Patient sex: M
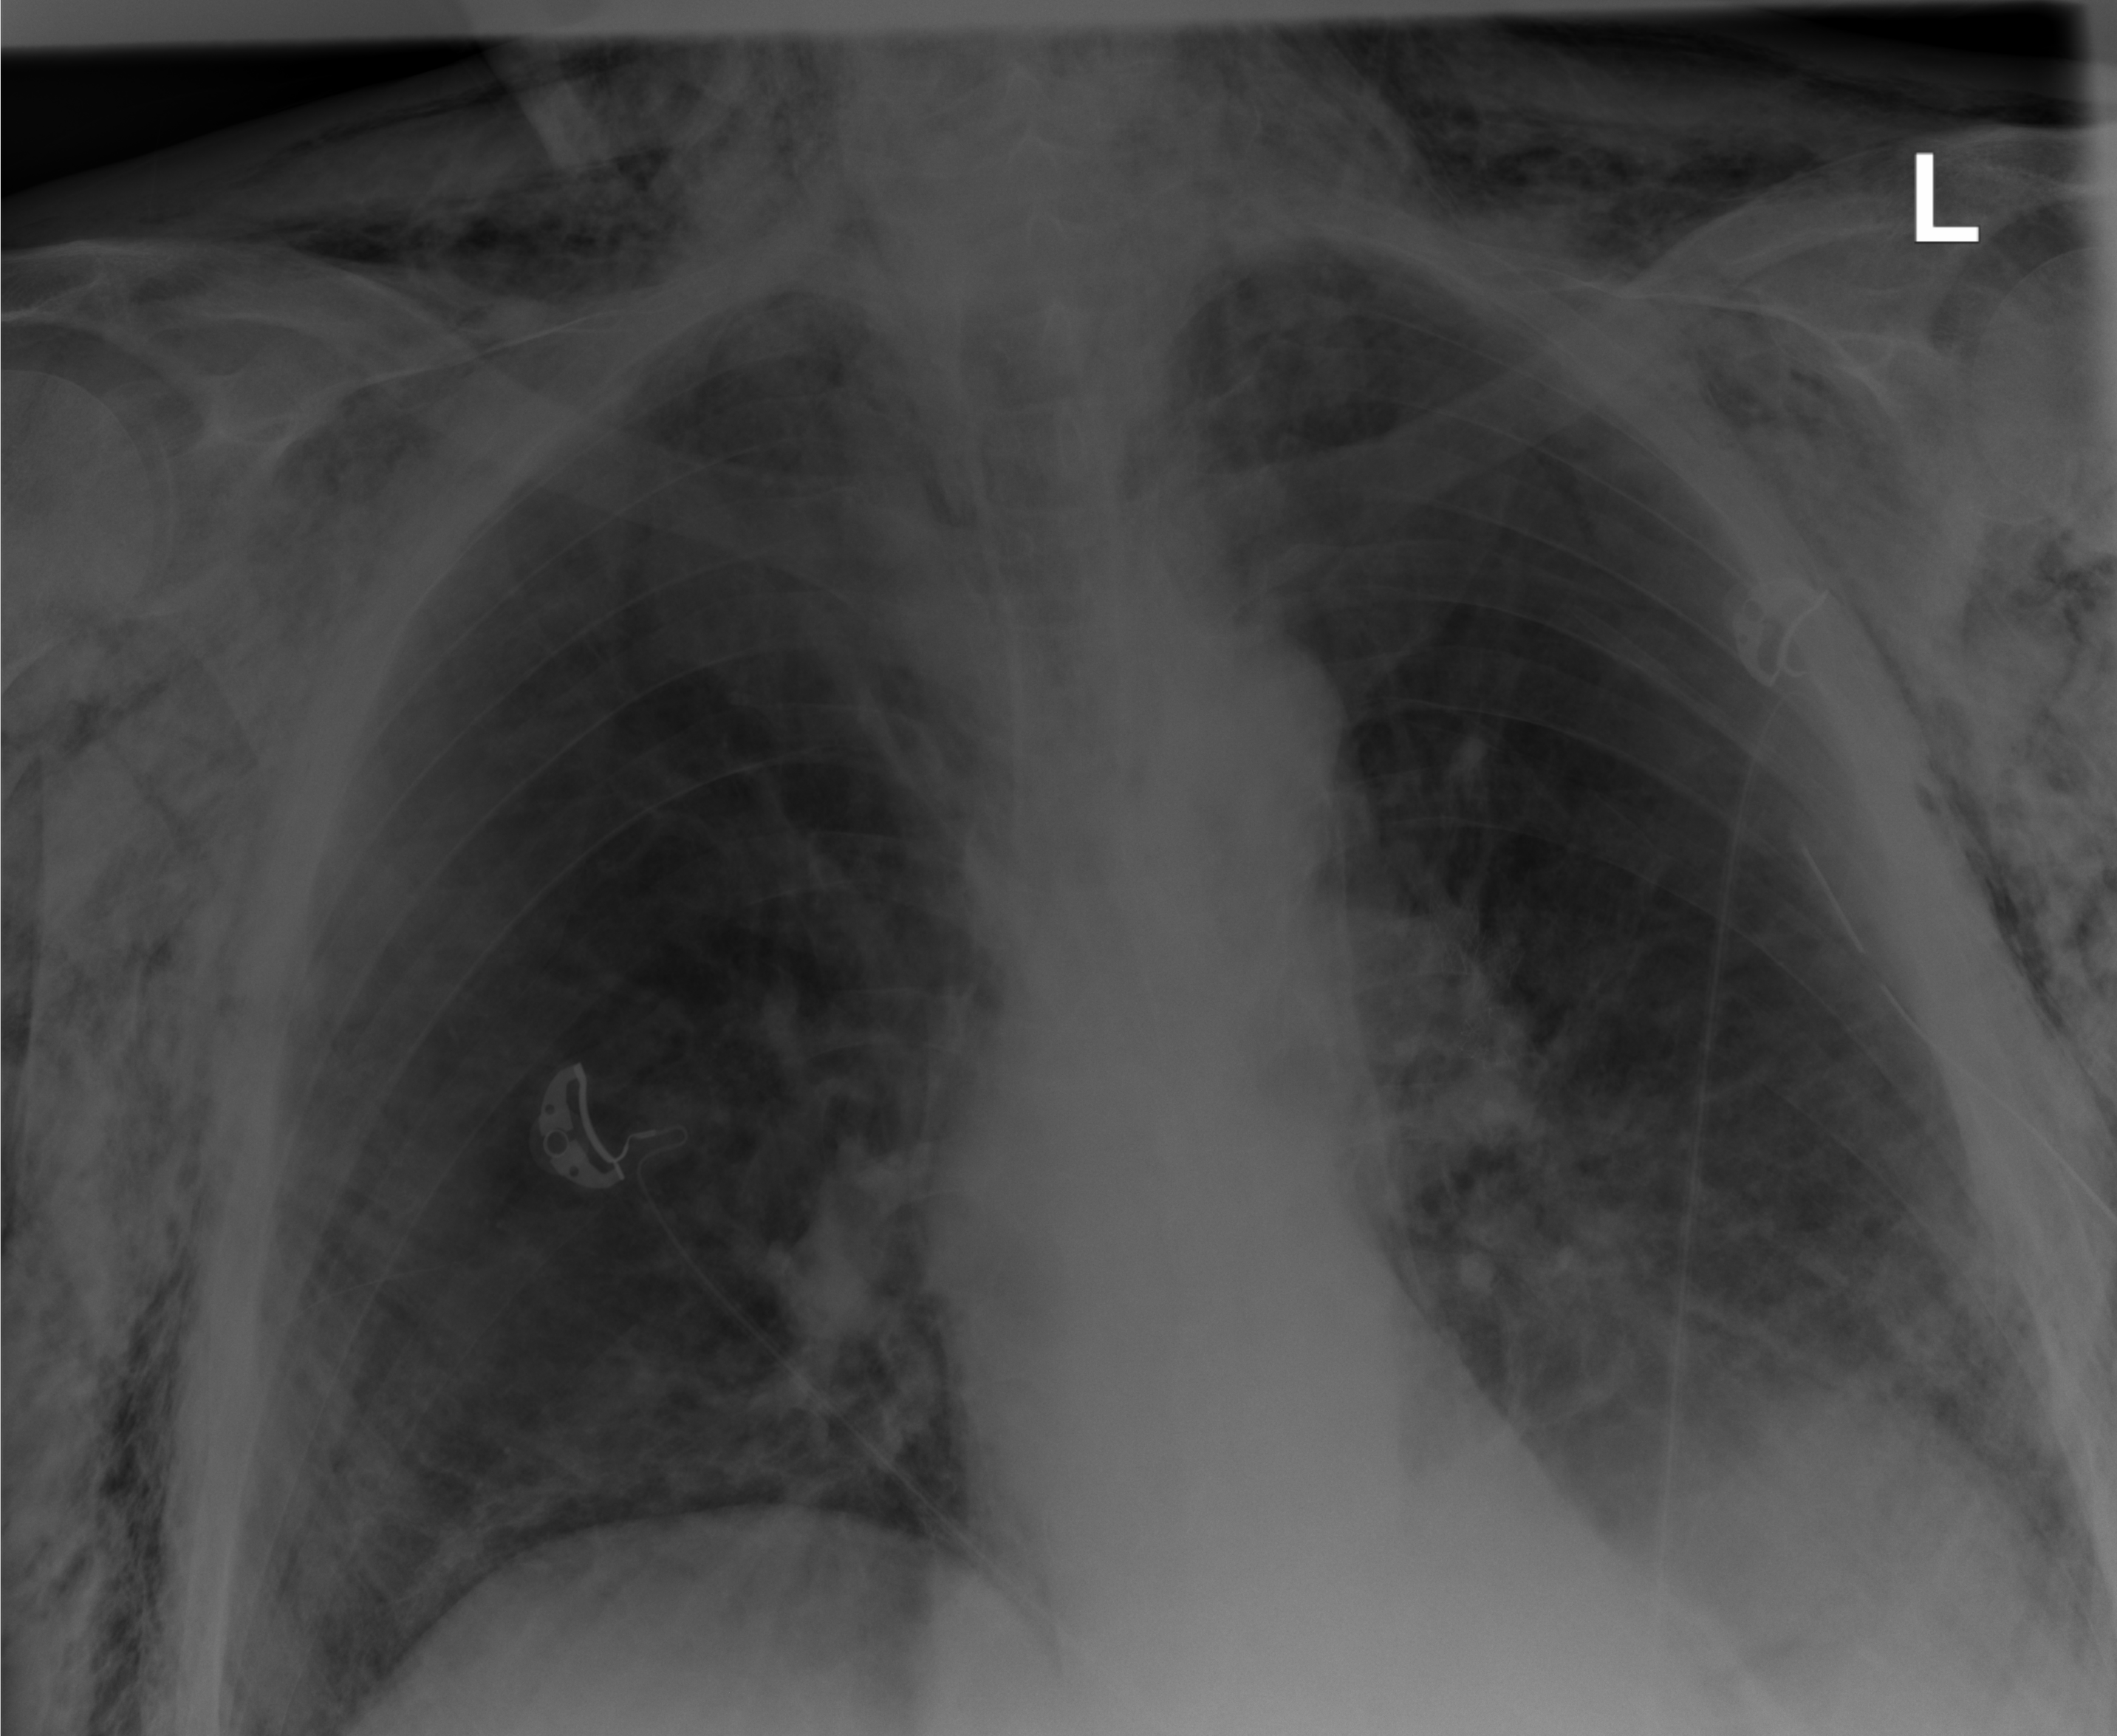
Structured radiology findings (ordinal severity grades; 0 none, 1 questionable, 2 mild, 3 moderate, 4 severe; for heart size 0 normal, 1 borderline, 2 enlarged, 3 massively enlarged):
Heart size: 0
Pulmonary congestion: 0
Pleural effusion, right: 0
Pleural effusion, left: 0
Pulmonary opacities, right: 0
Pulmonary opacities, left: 0
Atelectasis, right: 2
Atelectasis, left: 2